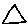
Label: triangle